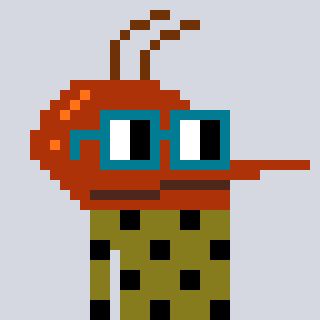
a pixel art character with square dark green glasses, a mosquito-shaped head and a gunk-colored body on a cool background